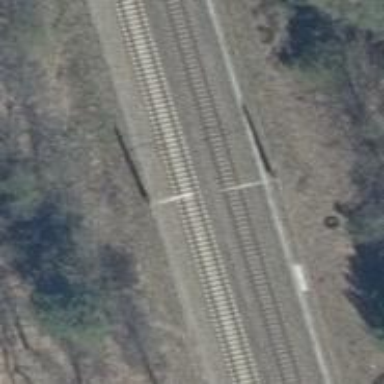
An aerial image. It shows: Milestone along the railway track with catenary mast.